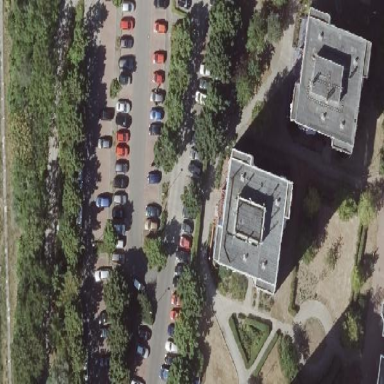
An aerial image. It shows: Street side parking on concrete surface.